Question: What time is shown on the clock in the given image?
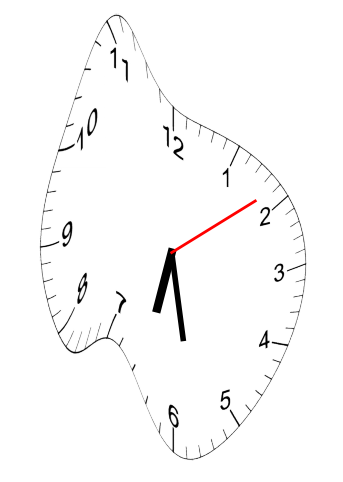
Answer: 06:28:09